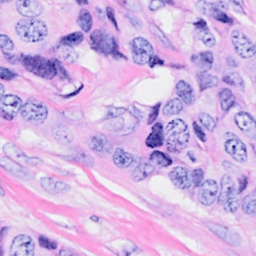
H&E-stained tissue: Breast